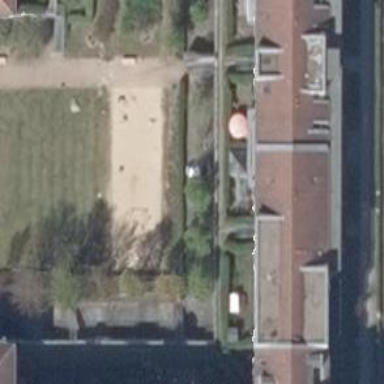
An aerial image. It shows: Playground with swings.